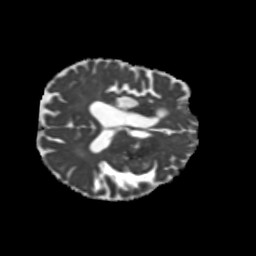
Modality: MD
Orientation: axial
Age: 75
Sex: female
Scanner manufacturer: siemens
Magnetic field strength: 3 T
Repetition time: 5.25 s
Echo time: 0.08 s